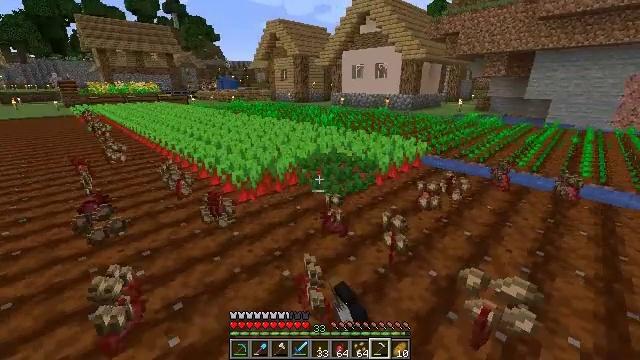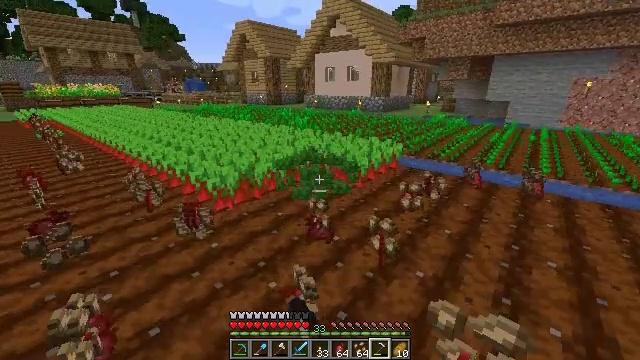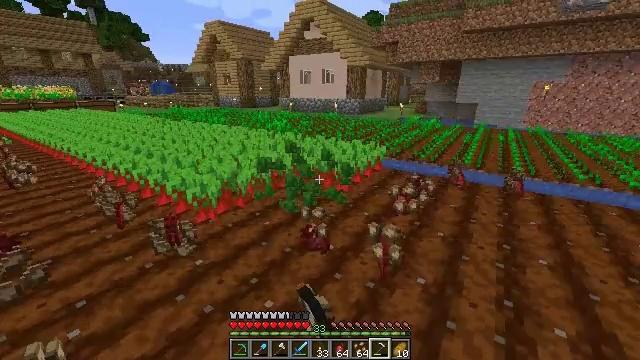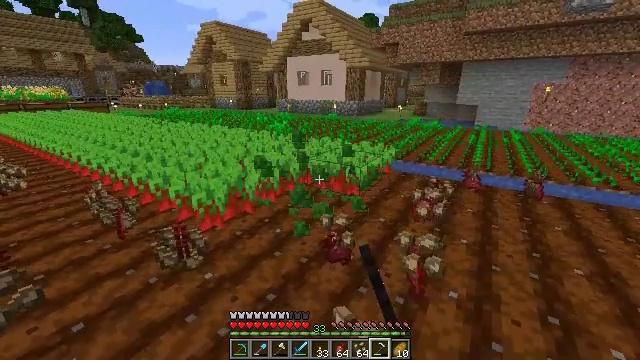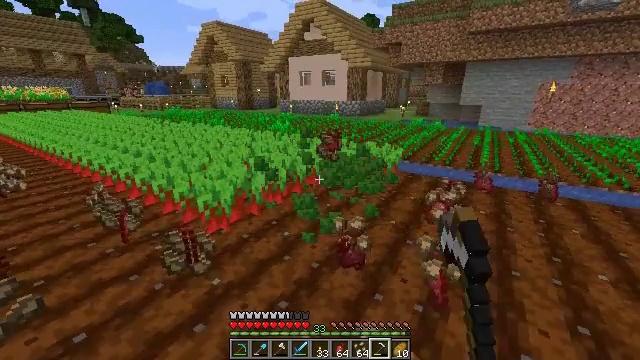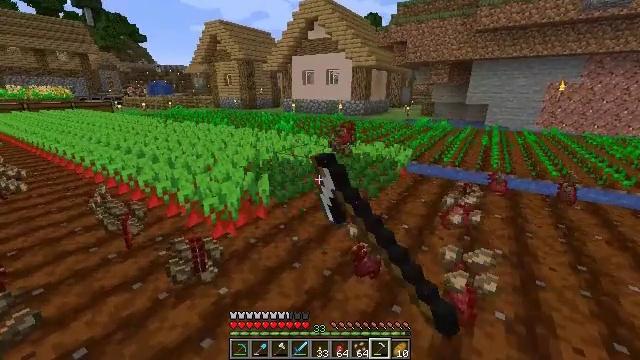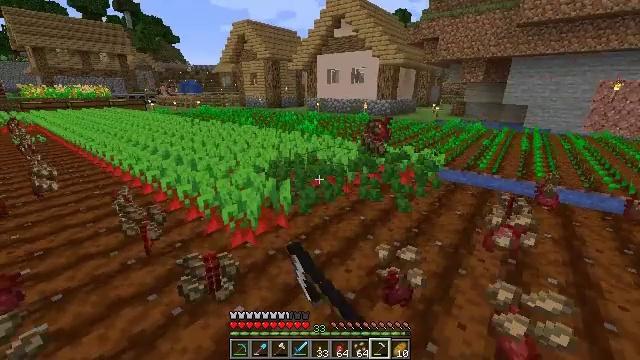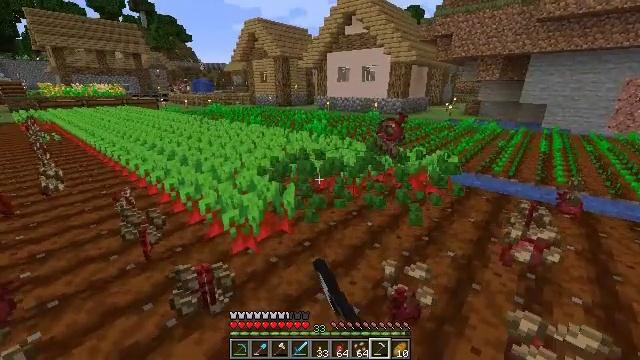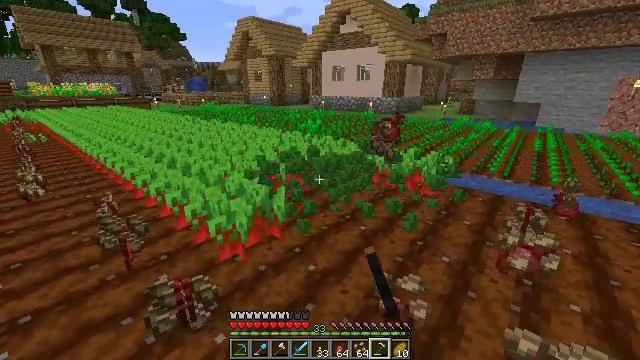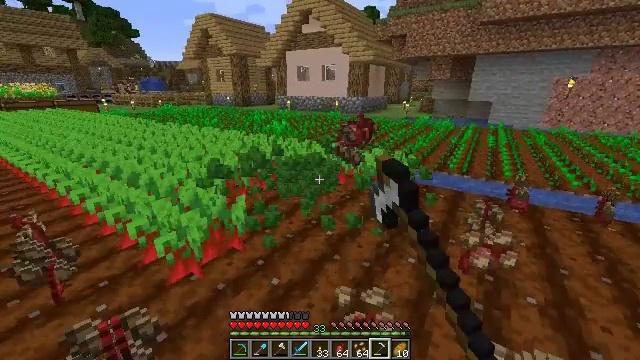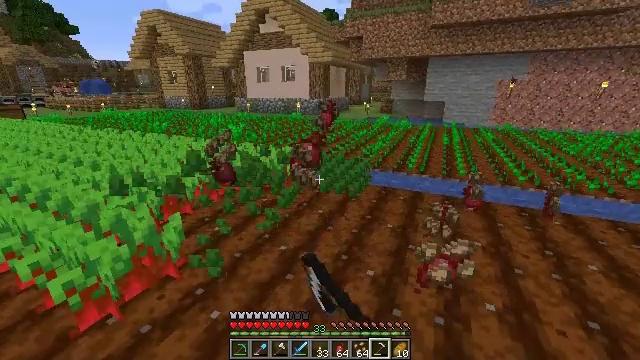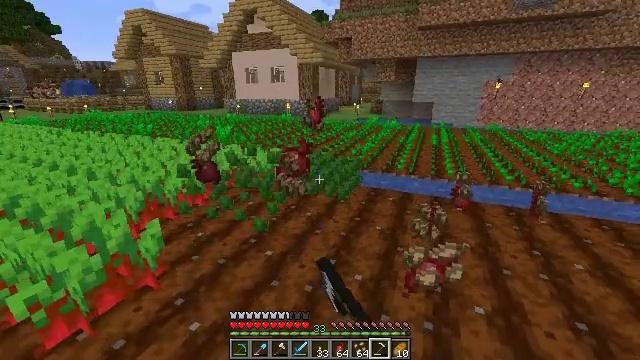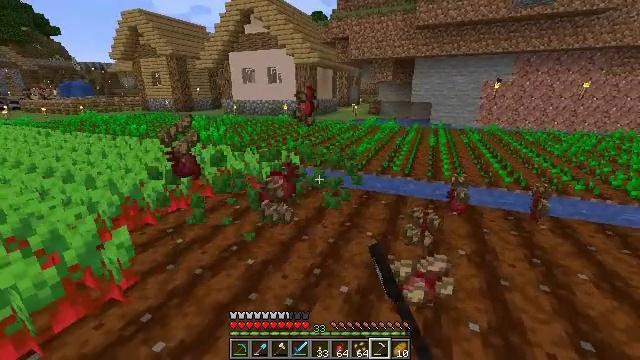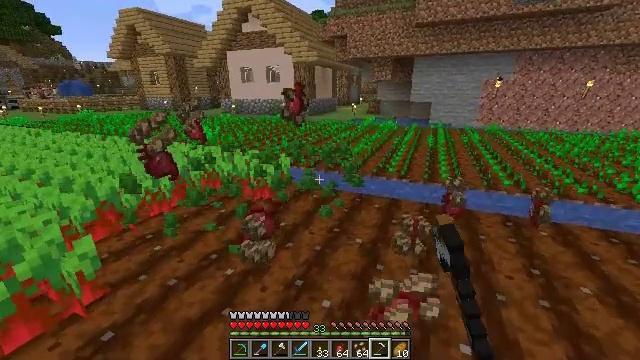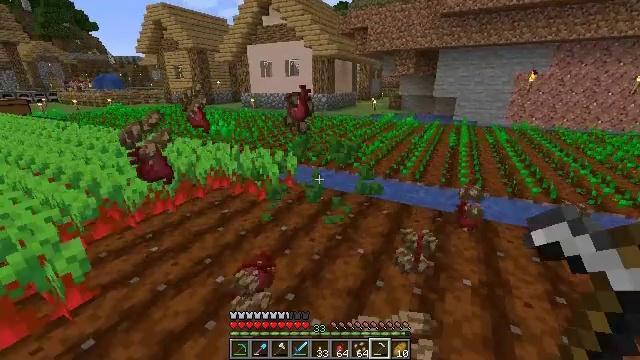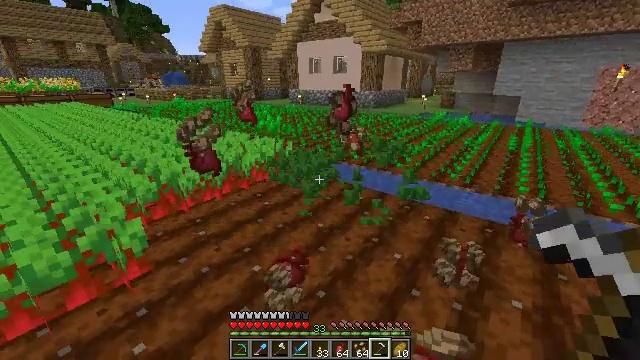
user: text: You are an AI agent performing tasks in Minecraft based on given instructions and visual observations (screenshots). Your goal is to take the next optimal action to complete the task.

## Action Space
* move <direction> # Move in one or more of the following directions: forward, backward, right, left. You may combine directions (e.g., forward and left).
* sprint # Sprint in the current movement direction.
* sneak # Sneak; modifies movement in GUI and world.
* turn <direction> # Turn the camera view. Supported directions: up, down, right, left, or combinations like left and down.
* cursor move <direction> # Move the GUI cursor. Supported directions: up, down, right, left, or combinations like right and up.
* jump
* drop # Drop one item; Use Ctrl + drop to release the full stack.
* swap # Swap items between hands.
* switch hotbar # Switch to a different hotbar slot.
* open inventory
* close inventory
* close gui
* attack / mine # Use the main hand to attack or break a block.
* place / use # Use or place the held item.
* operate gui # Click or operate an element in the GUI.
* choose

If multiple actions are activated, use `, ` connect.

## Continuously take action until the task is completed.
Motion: motion action
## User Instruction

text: Mine beetroots from the garden.
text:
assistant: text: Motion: move forward and move left, turn right, attack / mine
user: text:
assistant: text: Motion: move forward and move left, turn right, attack / mine
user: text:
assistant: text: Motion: move forward and move left, turn right, attack / mine
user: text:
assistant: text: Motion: move forward and move left, attack / mine
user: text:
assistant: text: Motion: move forward and move left, attack / mine
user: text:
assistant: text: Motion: move forward and move right, turn left, attack / mine
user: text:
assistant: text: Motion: move forward and move right, turn left, attack / mine
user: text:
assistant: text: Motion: move forward and move right, attack / mine
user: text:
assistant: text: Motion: move forward and move right, turn right, attack / mine
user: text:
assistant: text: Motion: move forward and move right, turn right, attack / mine
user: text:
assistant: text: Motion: move forward and move right, turn right, attack / mine
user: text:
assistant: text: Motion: move forward and move right, attack / mine
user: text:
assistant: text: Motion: move forward and move right, attack / mine
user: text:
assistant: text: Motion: move forward and move right, turn left and down, attack / mine
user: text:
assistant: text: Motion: move forward and move right, turn left, attack / mine
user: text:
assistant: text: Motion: move forward and move right, turn left, attack / mine
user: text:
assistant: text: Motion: move forward and move right, turn left, attack / mine
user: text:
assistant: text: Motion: move right, attack / mine
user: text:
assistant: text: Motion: move right, turn left, attack / mine
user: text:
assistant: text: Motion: move right, turn left, attack / mine
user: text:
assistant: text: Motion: move right, turn left, attack / mine
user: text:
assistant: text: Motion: move right, turn left, attack / mine
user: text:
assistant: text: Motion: move right, turn left, attack / mine
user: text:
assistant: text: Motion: move right, turn left, attack / mine
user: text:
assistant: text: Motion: move forward and move right, turn left, attack / mine
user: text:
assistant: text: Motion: move forward and move right, turn left, attack / mine
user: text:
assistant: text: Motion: move forward and move right, attack / mine
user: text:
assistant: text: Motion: move forward and move right, attack / mine
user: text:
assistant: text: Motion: move forward and move right, turn left, attack / mine
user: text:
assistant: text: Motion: move forward and move right, turn left, attack / mine